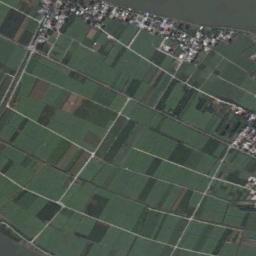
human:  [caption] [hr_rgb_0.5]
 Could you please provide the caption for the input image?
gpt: The rectangular farmland is next to some houses .

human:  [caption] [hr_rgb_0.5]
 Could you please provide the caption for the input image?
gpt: Many dense and neatly arranged dark green, light green and brown mixed rectangular farmlands of different sizes with villages in the fields .

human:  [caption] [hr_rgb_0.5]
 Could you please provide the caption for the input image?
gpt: Lots of rectangular farmlands of different colors are arranged in neat rows and some residential areas are next to the farmlands .

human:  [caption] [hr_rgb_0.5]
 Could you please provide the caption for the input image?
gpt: There are many rectangular farmlands of different sizes and shades .

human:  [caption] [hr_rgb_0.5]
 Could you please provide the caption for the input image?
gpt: There are many green rectangular farmlands and some buildings .